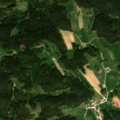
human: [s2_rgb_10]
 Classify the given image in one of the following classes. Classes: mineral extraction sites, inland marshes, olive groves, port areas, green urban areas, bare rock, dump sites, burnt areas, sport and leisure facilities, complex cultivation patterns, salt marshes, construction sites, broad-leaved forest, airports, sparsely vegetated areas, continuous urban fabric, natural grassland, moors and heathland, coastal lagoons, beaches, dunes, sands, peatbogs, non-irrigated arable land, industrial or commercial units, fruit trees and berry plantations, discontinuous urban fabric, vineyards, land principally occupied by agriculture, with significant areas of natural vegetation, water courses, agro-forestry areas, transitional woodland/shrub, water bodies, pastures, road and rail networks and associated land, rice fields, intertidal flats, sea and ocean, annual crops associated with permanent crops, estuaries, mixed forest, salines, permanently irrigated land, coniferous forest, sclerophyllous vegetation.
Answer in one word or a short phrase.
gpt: land principally occupied by agriculture, with significant areas of natural vegetation, coniferous forest